Field crop: tomato
Growth stage: 2
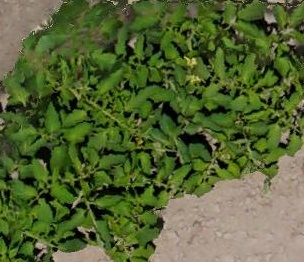
Species: tomato